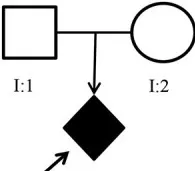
Facial features and limb malformations of the fetus in case 1. The pregnancy was terminated at 20 weeks, and autopsy showed distinct facial features.
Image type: radiology (x_ray)